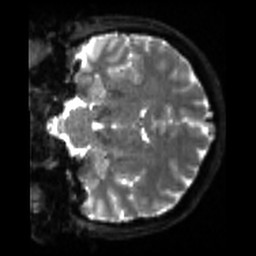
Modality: sbref
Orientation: coronal
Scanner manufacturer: siemens
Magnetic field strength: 3 T
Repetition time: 4 s
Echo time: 0.0594 s